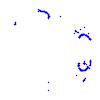
Particle: pion